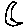
Label: moon